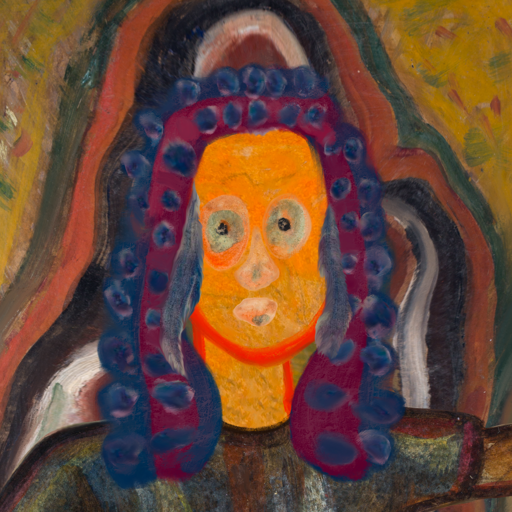
Background: AfterRaid, Head And Neck Front: Sisters, Face Front: Childish, Bust: Mosgoul, Hair Front: Hill_Girl, Head Accessory: Blank, Second Necklace: Blank, Necklace: Blank, Baby: Blank